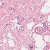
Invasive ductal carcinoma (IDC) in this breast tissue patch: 0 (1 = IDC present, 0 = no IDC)